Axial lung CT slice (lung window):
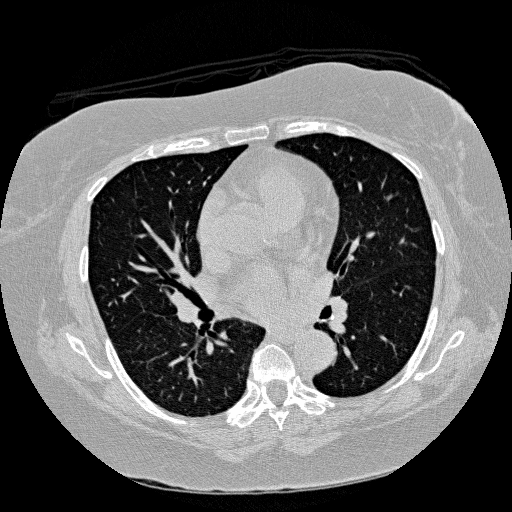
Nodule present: no